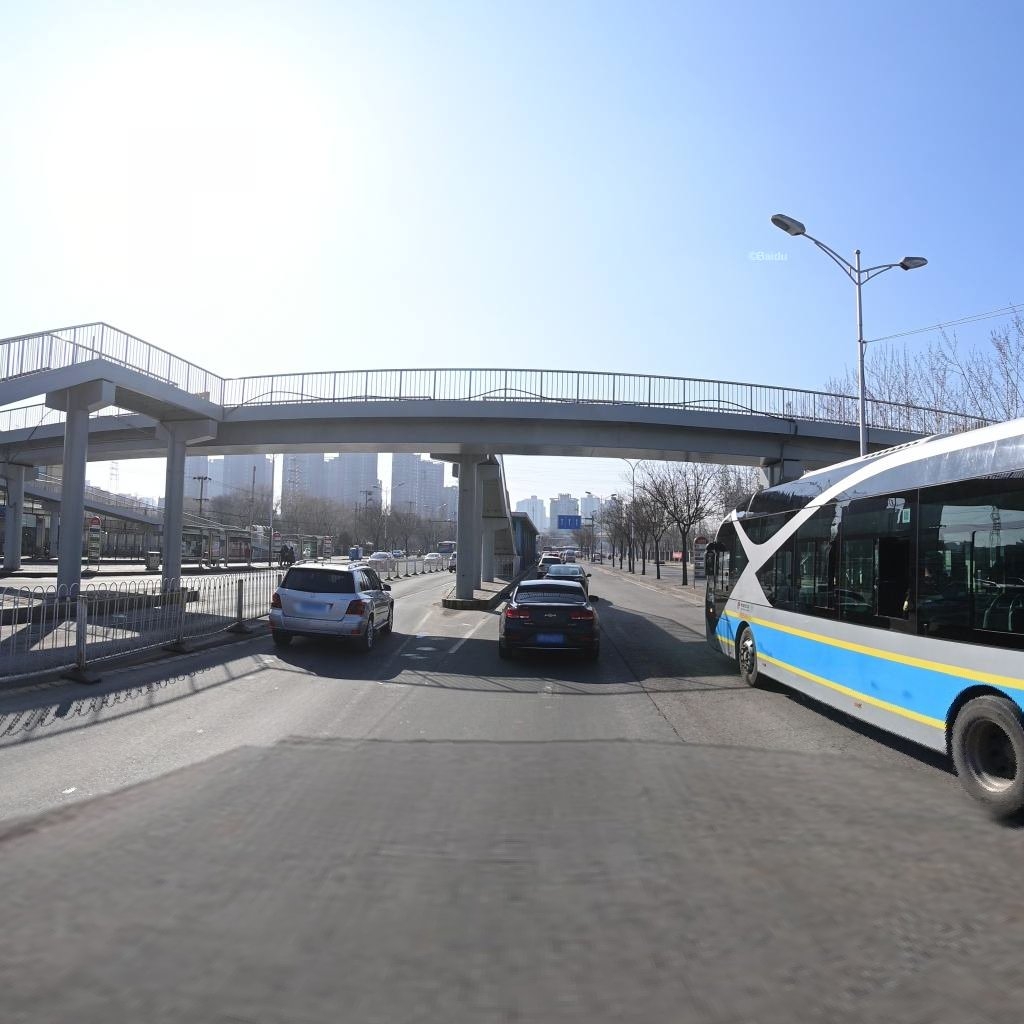
Region: Chaoyang
Road damage annotations: longitudinal crack